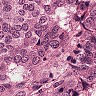
Metastatic tissue present: yes